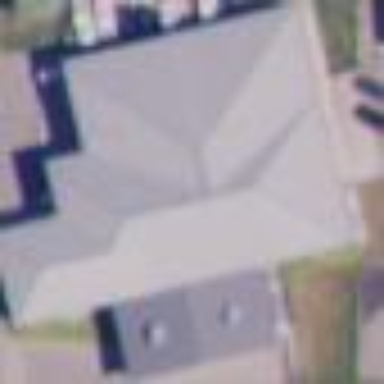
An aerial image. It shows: Building housing car shop.